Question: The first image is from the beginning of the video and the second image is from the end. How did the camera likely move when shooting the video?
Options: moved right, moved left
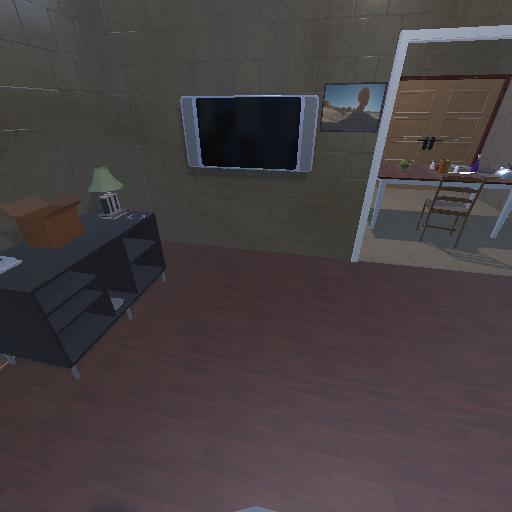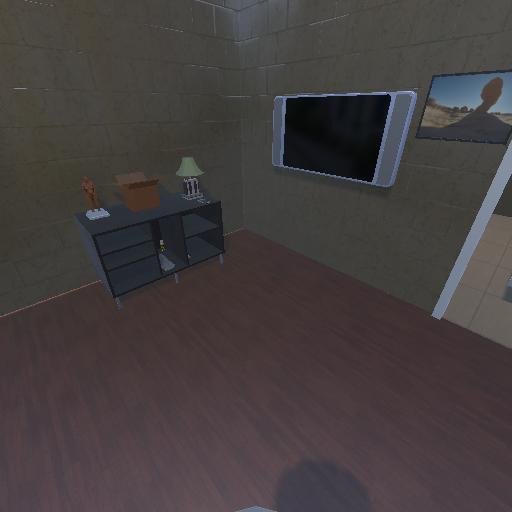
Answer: moved right